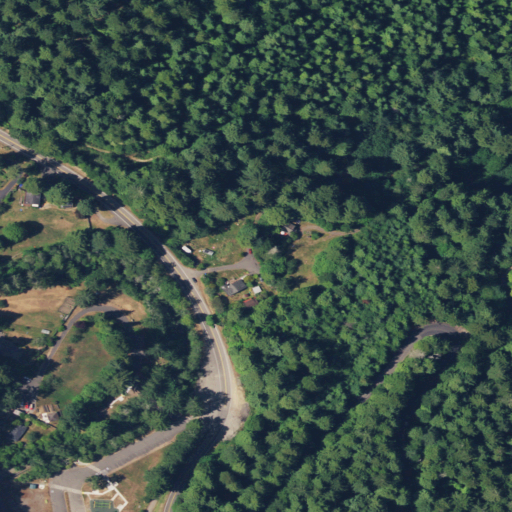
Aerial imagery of valley in California named Cloney Gulch containing evergreen forest, open development, mixed forest, pasture, shrub, low intensity development, barren land, and woody wetlands